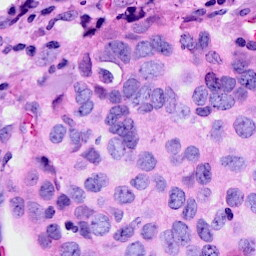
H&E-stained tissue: Breast